Question: How do I increment the "downloaded" field for images in my cart session after I have clicked the "BUY" button?
Do I have to use 'UPDATE myTable SET downloaded= +1'?

'''
<?php
if (!isset($_SESSION['product'])) {
$_SESSION['product'] = array();
}
if (isset($_GET['product'])) {
if (!in_array($_GET['product'], $_SESSION['product'])) {
$_SESSION['product'][] = $_GET['product'];
}
header("location: kurv.php");
}
if (isset($_GET['delete'])) {
foreach ($_SESSION['product'] as $key => $val) {
if ($val == $_GET['delete']) {
unset($_SESSION['product'][$key]);
}
}
}
$product = array();
$crud = new crud($con);
foreach ($_SESSION['product'] as $item) {
$product[] = $crud->select_id('stockworld_product', 'id', $item)->fetch_object();
}
?><form action="" method="POST"><?php
foreach($product as $item):
if(!$item)continue;
?><div style="width: 100%; height: 80px;">
<input type="hidden" name="product[]" value="<?php echo $item->id; ?>">
<div style="margin-left: 20px; float: left; ">
<h1 class="fontclass3b"><?php echo $item->title; ?></h1><br>
<h1 class="fontclass2b">af </h1>
<h1 style="font-size: 30px; font-weight: 500; color: #343434;">
<?php echo $item->photograph; ?>
</h1>
</div>
<div style="margin-right: 20px; float: right; line-height: 80px; ">
<a href="kurv.php?delete=<?php echo $item->id; ?>" id="fjern">Fjern</a>
</div>
</div>
<?php endforeach;?>
<hr id="hr2" noshade>
<button type="submit" id="add_to_basket" style="width: 30% !important;">Godkend</button>
</form>
'''
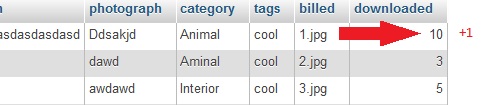
Answer: UPDATE myTable SET downloaded = downloaded + 1 WHERE id = [your row id];